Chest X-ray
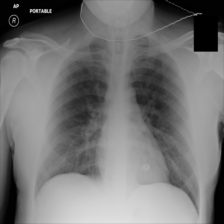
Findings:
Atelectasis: negative
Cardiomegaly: negative
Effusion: negative
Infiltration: negative
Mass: negative
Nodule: negative
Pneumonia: negative
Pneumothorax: negative
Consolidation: negative
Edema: negative
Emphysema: negative
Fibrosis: negative
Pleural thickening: negative
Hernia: negative